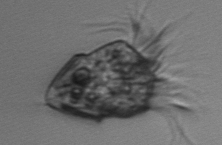
Label: Strombidium_inclinatum